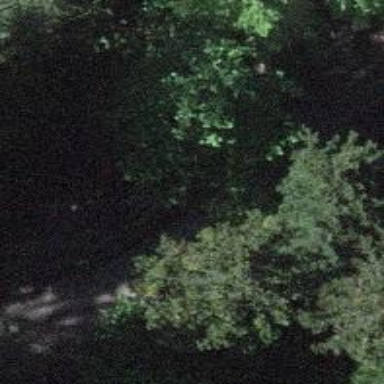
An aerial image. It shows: Culvert tunnel.